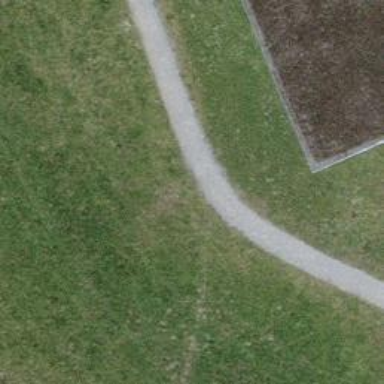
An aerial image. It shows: Footway with surface of fine gravel.